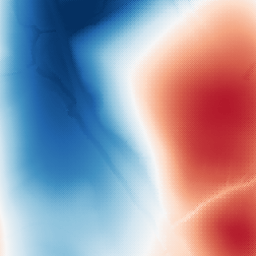
Category: trend_removal
Decomposition family: polynomial
Decomposition parameters: degree: 3
Upsampling method: regularized
Upsampling parameters: scale: 4
lambda_reg: 0.1
Upsampling scale: 4